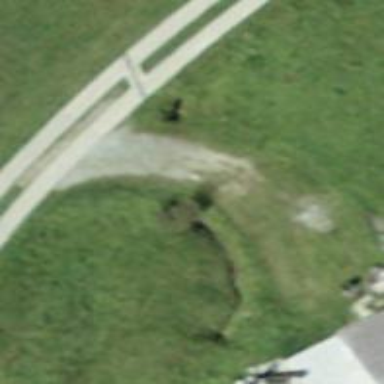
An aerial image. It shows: Culvert tunnel.